Interaction volume radius: 5 \u00c5
Interaction volume height: 15 \u00c5
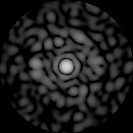
Disorder parameter: 0.8255